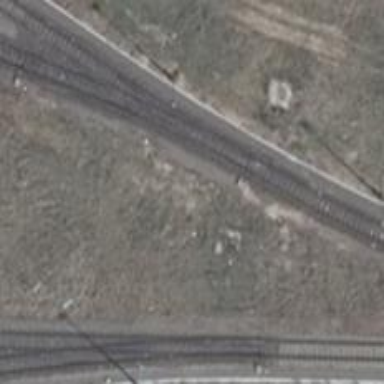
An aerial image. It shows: Railway switch.